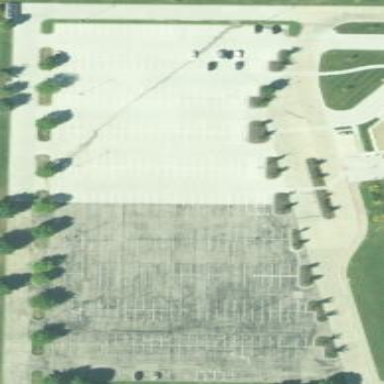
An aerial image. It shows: Parking area with surface.